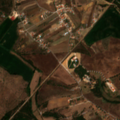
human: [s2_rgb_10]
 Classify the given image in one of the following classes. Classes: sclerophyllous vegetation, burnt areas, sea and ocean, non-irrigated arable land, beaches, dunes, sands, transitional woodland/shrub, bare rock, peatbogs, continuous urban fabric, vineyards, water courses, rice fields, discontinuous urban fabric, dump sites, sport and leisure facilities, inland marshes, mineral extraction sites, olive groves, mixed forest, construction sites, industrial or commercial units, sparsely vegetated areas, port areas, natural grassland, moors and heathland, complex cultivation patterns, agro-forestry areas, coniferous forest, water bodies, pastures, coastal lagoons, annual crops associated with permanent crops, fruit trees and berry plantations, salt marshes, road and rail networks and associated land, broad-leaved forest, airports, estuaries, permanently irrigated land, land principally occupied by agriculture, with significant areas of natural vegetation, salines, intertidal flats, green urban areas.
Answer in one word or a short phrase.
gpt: permanently irrigated land, complex cultivation patterns, land principally occupied by agriculture, with significant areas of natural vegetation, mixed forest